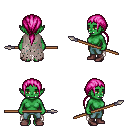
a pixel art fantasy rpg character, female body template, orc, green skin, gray tattered cape, teal pants, pink ponytail hairstyle, maroon shoes, spear, four views (front, back, left, right), 2x2 character sprite sheet, small pixel art, hard edges, no anti-aliasing